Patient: sex F, age 62
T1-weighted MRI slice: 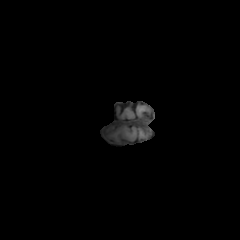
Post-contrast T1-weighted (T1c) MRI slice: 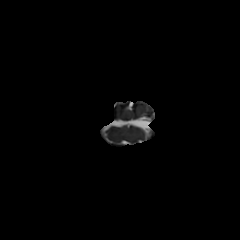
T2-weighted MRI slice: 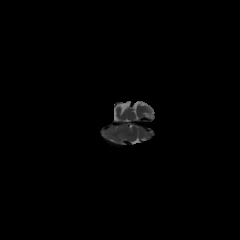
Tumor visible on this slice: no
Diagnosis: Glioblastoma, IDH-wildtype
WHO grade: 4